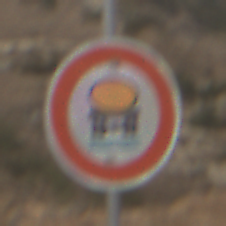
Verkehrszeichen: VerbotFahrzeugeWassergefaehrdenderLadung
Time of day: MorningAfternoon
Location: Outdoor (Nature)
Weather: Overcast
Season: NotSpecified
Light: Natural